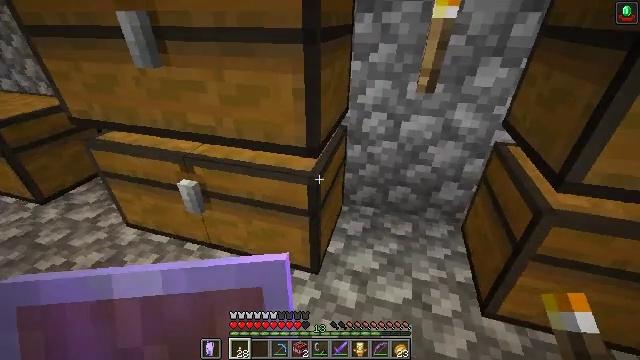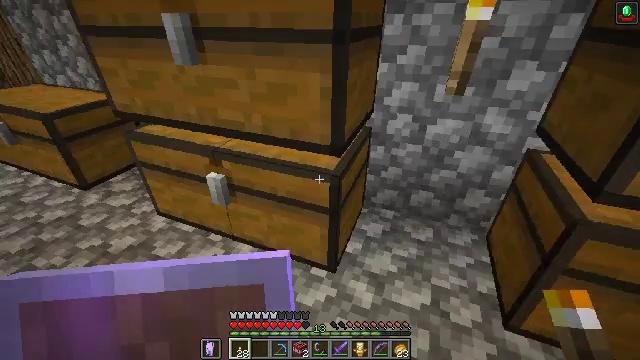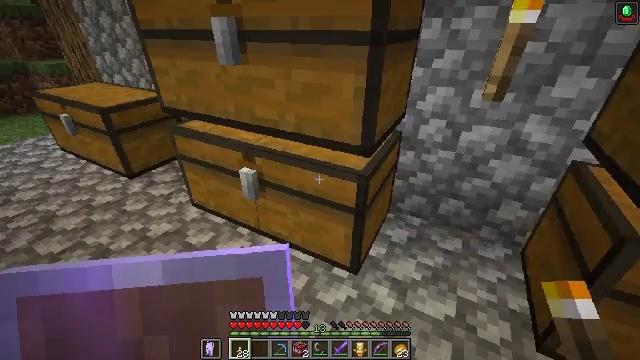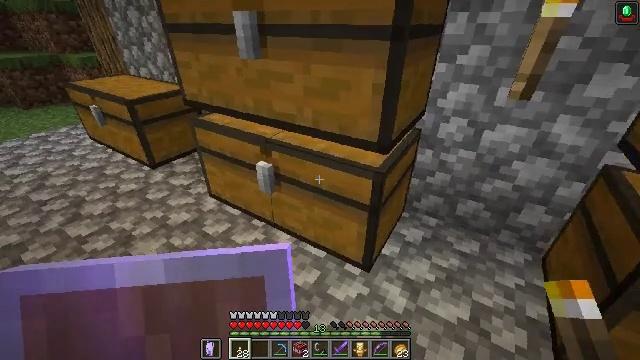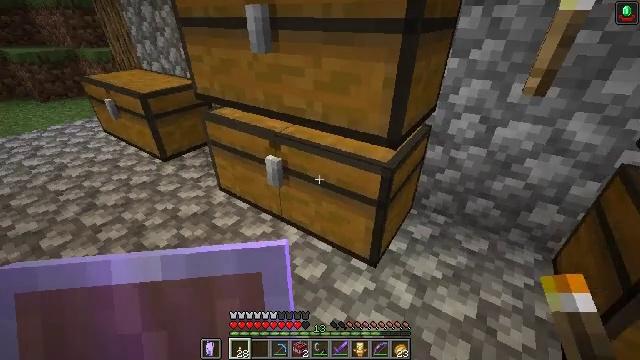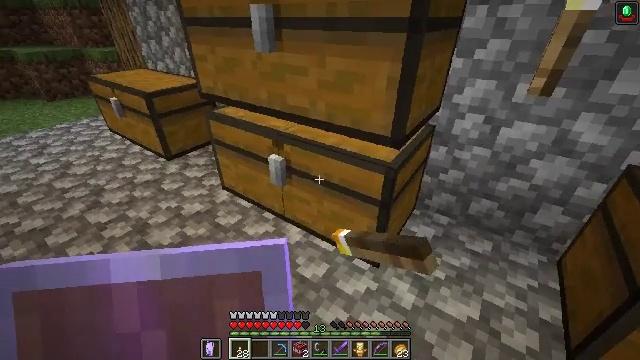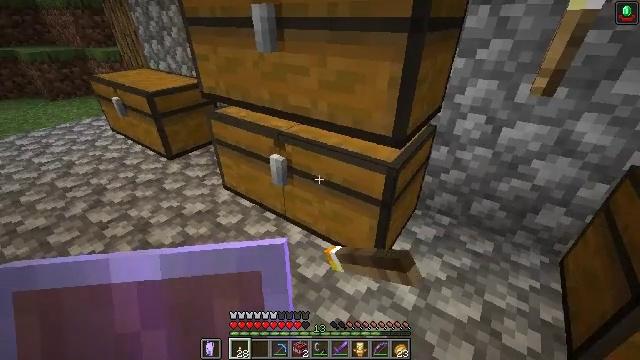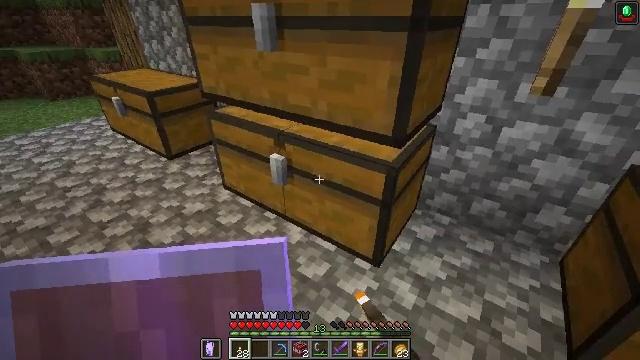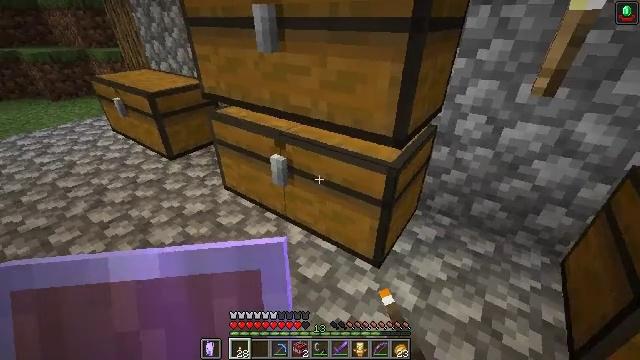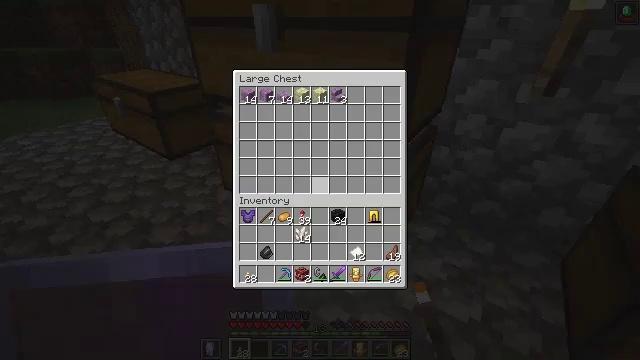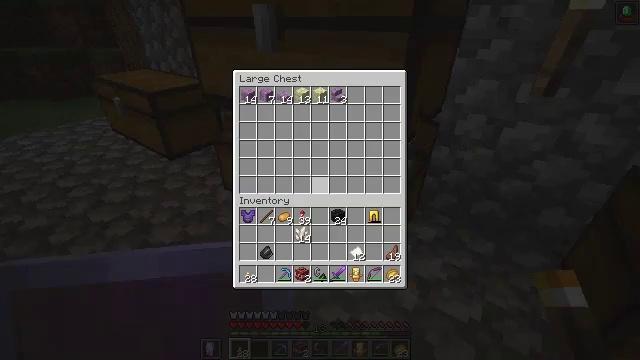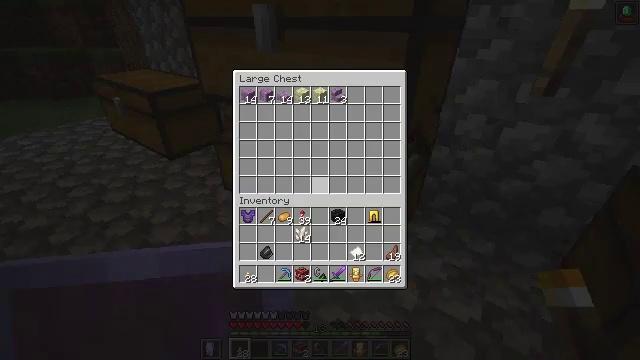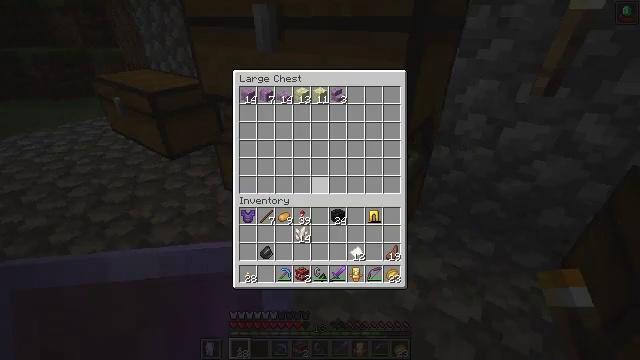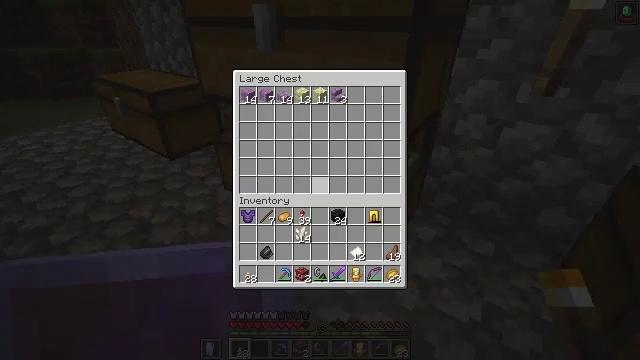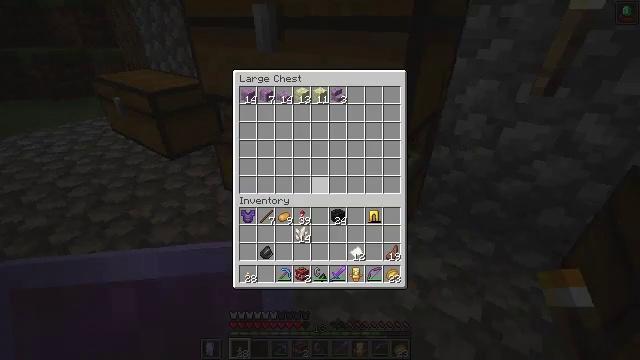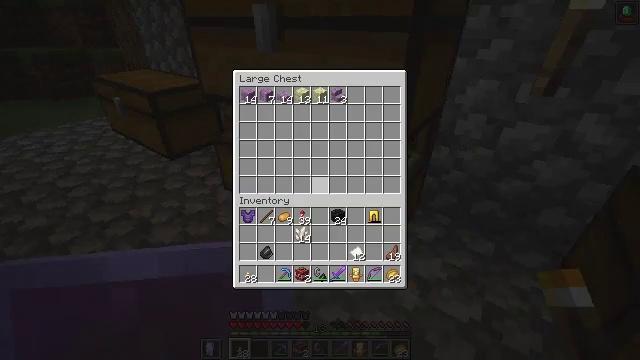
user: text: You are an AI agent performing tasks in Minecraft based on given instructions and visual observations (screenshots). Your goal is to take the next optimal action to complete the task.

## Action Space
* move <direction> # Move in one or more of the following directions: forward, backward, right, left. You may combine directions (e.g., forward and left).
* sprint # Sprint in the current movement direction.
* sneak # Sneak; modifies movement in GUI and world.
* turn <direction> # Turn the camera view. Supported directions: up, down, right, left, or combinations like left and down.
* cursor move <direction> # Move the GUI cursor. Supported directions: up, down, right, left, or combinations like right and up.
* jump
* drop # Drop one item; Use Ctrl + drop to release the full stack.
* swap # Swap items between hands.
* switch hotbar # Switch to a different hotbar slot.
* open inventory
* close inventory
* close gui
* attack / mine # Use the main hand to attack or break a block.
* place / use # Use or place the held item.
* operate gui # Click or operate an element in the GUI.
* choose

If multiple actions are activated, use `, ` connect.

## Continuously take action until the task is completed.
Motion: motion action
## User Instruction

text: Use ancient debris in the furnace to create netherite scrap.
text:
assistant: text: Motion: turn left
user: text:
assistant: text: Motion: turn left and up
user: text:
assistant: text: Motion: turn left
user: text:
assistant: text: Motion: turn left, use / place
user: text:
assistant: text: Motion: use / place
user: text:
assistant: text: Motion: use / place
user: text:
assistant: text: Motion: no_op
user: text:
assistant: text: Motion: no_op
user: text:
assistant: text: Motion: open gui
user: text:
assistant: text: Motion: no_op
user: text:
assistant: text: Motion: no_op
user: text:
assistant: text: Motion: no_op
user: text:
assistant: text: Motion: no_op
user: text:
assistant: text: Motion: no_op
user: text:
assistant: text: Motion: no_op
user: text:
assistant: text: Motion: no_op
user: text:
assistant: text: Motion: no_op
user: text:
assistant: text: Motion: close gui
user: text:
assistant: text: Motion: turn left and up, open inventory
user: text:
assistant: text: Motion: turn up
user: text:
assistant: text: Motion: turn up, use / place
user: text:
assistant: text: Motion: use / place
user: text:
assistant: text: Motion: use / place
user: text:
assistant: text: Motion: use / place
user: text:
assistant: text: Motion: no_op
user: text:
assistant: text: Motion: no_op
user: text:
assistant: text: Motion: no_op
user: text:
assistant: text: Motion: no_op
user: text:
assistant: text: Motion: no_op
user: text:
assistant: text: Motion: no_op